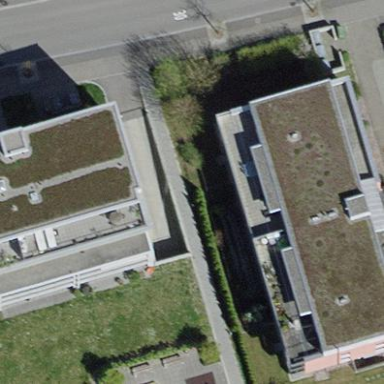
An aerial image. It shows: Apartment building with flat roof.